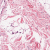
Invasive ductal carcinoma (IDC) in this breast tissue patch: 0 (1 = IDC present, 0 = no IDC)